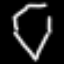
Label: diamond